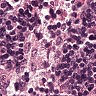
Metastatic tissue present: no